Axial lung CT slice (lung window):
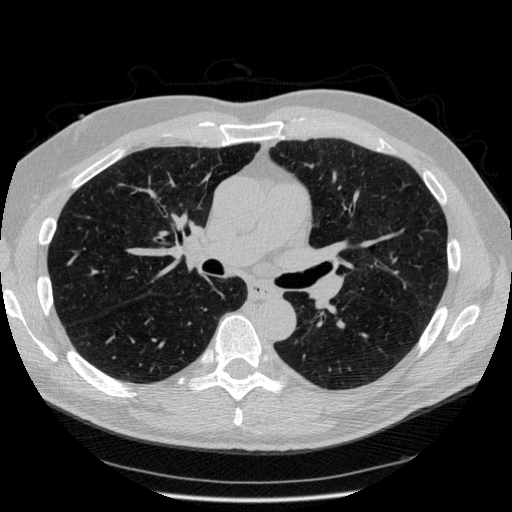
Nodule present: no